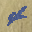
Label: 4